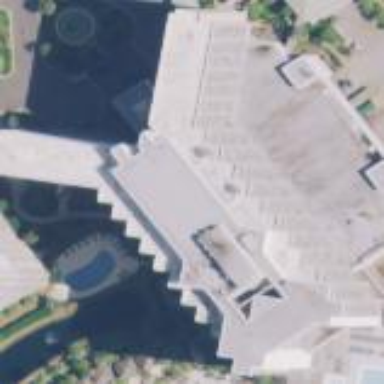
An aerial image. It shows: Hotel building.